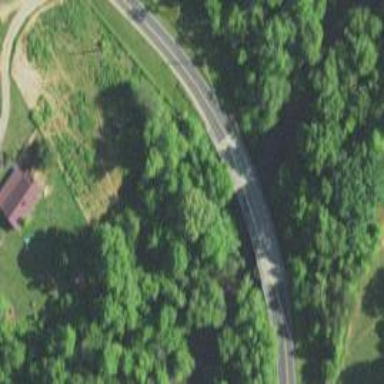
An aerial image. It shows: Tertiary road passing over bridge.